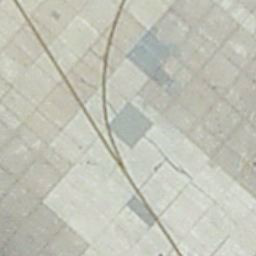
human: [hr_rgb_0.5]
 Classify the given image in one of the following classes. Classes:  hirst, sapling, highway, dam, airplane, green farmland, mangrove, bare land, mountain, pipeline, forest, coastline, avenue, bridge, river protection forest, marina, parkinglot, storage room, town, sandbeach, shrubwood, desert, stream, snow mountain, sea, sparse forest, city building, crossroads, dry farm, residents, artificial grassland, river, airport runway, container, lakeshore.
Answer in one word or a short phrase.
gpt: airport runway